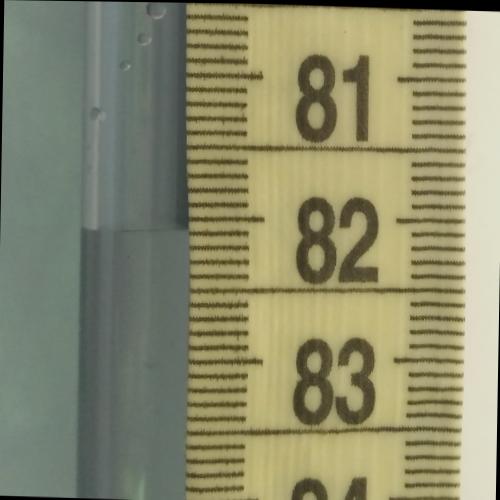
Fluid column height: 82.1 cm